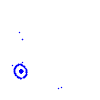
Particle: pion